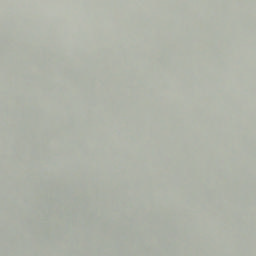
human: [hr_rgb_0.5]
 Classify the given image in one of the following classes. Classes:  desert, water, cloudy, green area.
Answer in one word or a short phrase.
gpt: cloudy